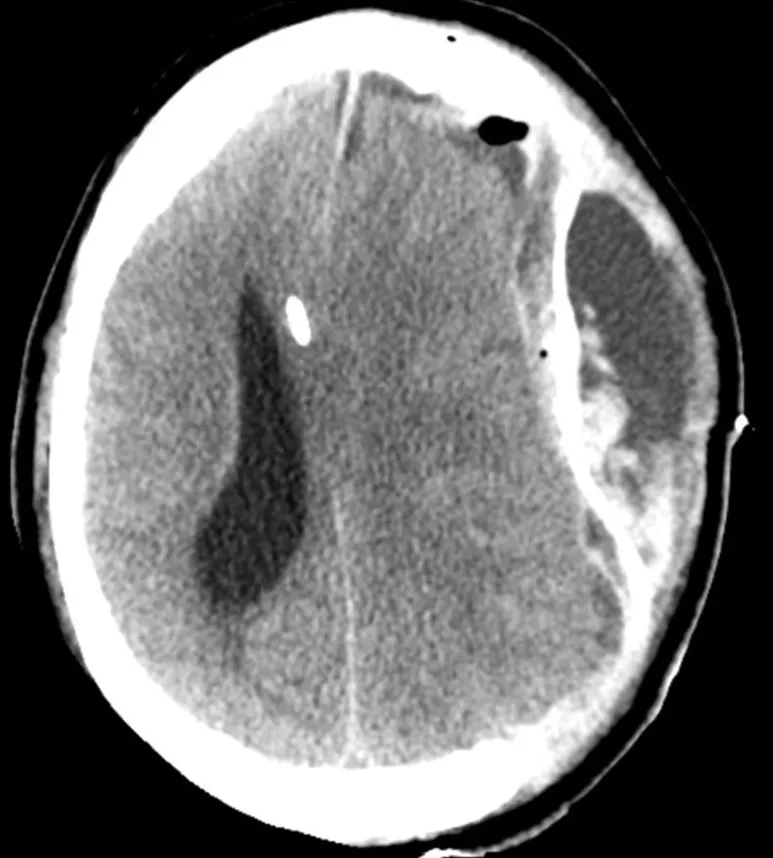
CT on day 11, 4 days post a left-sided hemicraniectomy. An EVD catheter in situ in the right hemisphere. There is a left-sided epidural expansive mass adjacent to the duraplasty (artificial membrane) causing a severe midline-shift.
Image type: radiology (ct)